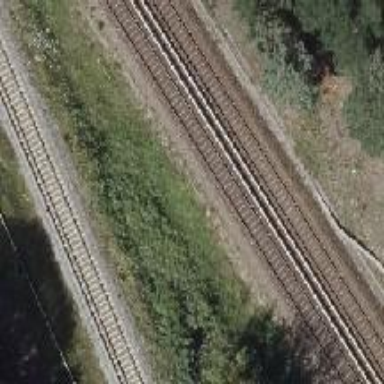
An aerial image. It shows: Railway signal.